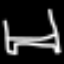
Label: bed